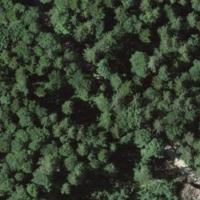
EUNIS habitat code: 41
Species observed at this site:
Cardamine heptaphylla